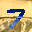
Label: 7